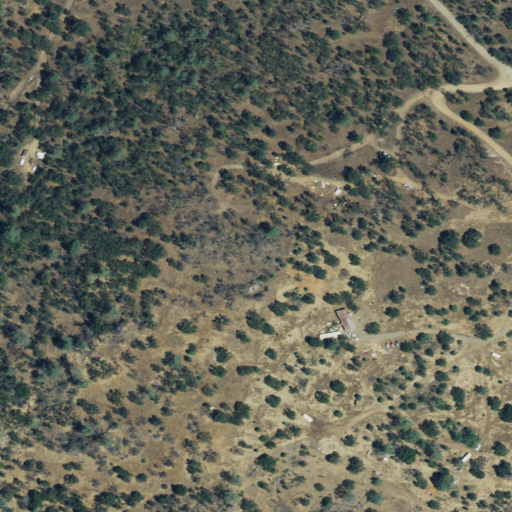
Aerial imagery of mountain in California named Miller Hill containing grassland, evergreen forest, deciduous forest, open development, and shrub